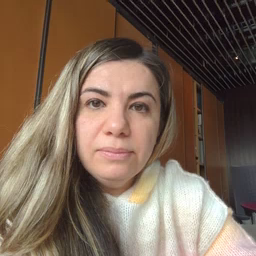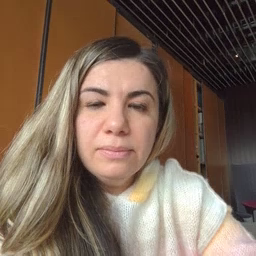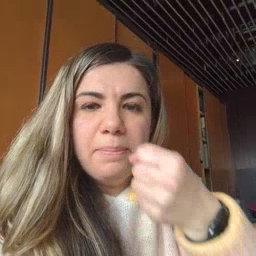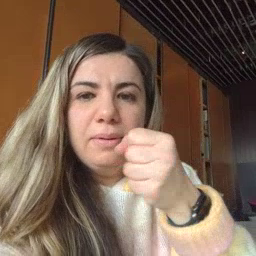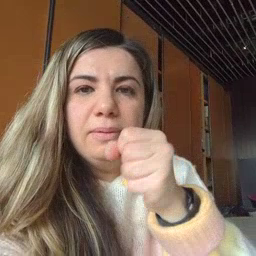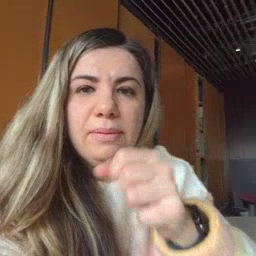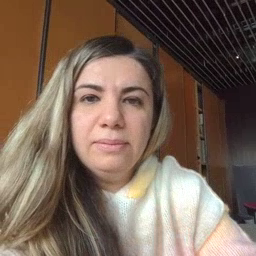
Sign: make